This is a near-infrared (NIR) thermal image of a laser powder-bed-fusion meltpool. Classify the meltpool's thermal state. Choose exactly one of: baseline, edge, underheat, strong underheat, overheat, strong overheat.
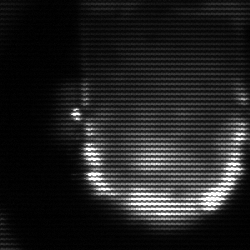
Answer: baseline